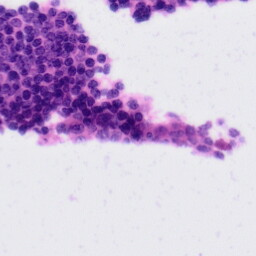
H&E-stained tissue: Tonsil